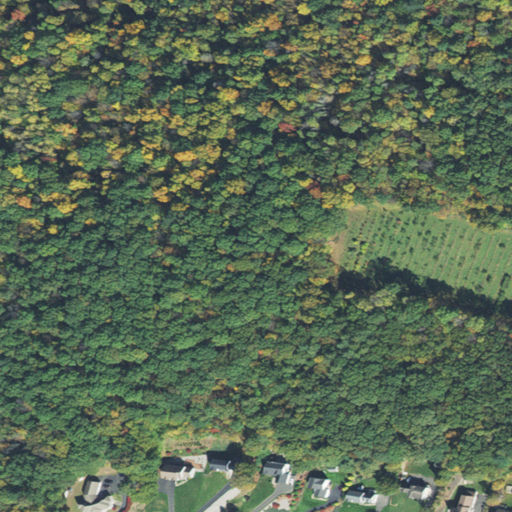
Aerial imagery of mountain in Massachusetts named Round Hill containing deciduous forest, mixed forest, low intensity development, evergreen forest, pasture, and medium intensity development